Question: I'm using Entity Framework and MVC3,
I have used Model First approch...
I have used as a Base class and I have inherited the Class from it.
When I run the application its gives an error...
This is Base Class
'''
using System;
using System.Collections.Generic;
namespace CRMEntities
{
public partial class Company
{
public int Id { get; set; }
}
}
'''
This is Lead Class (Child)
'''
using System;
using System.Collections.Generic;
namespace CRMEntities
{
public partial class Lead : Company
{
public Lead()
{
this.Status = 1;
this.IsQualified = false;
}
public Nullable<short> Status { get; set; }
public Nullable<bool> IsQualified { get; set; }
}
}
'''
I have added the controller,and in index view I have added this code...
'''
public class Default1Controller : Controller
{
private CRMWebContainer db = new CRMWebContainer();
//
// GET: /Default1/
public ViewResult Index()
{
return View(db.Companies.OfType<Lead>().ToList());
}
}
'''
This is DB and Model ...

Its giving the inner error -
> {"An error occurred while executing the command definition. See the
inner exception for details."} {"Invalid object name
'dbo.Companies'."}
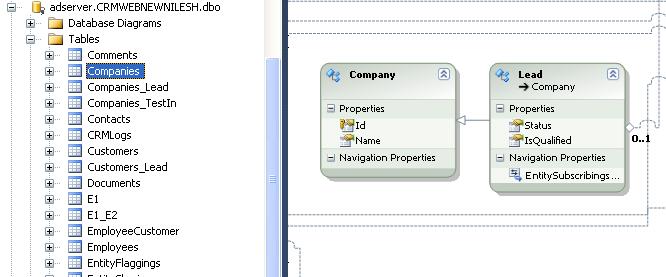
Answer: Do you have a Companies table or Company table in your database. It looks like you have a Mapping issue. Entity Framework will make some guesses as to how it pluralizes entity names by default.